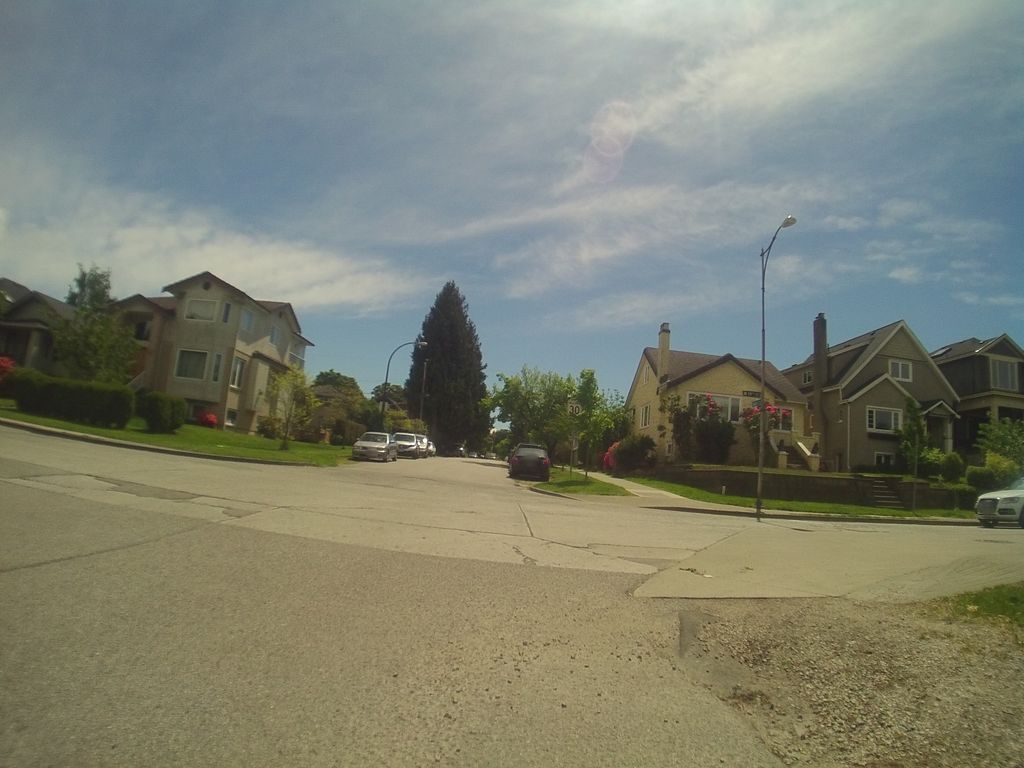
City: vancouver